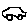
Label: car